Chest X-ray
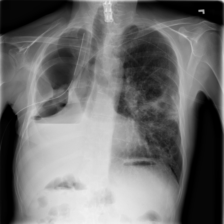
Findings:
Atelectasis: negative
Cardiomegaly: negative
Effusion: negative
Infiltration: positive
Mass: negative
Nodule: negative
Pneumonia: negative
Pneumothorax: negative
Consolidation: negative
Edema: negative
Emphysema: negative
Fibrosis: negative
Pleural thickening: negative
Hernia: negative